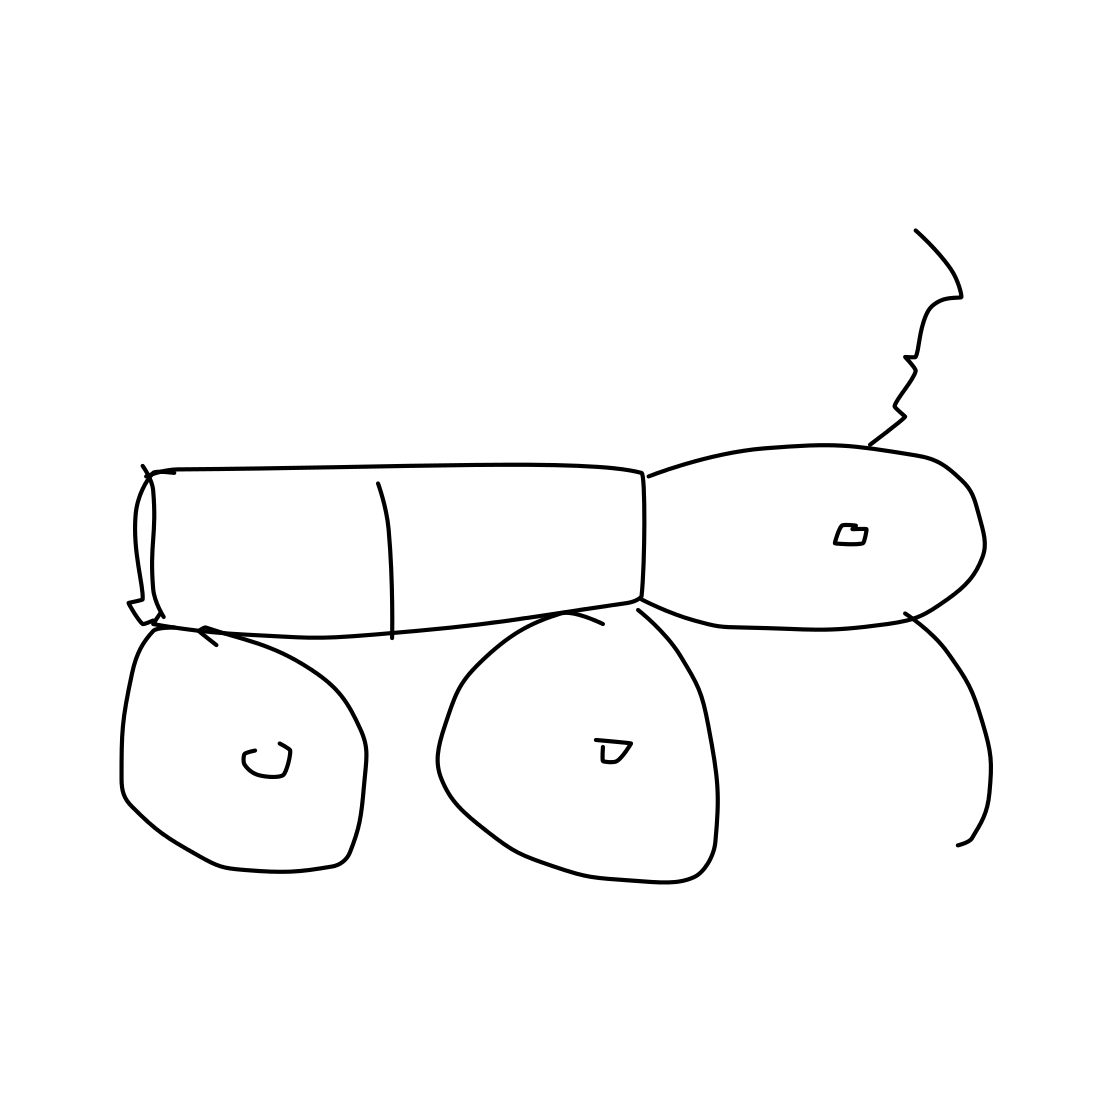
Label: motorbike